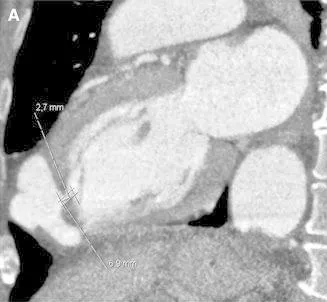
Apical pseudoaneurysm. A; CT showing apical pseudoaneurysm.
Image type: radiology (ct)